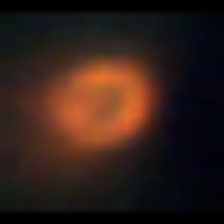
Taxon: NanoPlankton
Group: Other